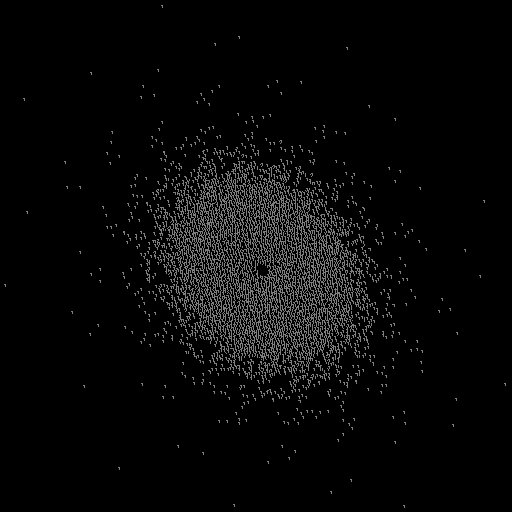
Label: flower